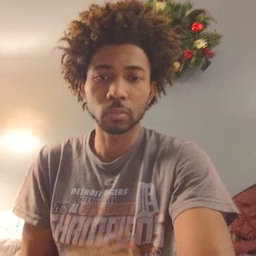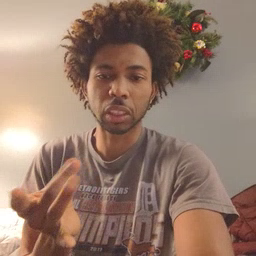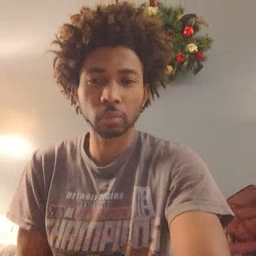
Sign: sticky